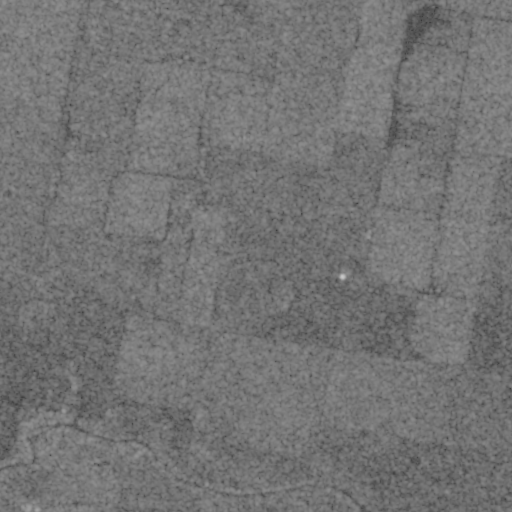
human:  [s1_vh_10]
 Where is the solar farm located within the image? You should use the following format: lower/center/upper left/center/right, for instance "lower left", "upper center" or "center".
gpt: The solar farm is located in the upper left of the image.
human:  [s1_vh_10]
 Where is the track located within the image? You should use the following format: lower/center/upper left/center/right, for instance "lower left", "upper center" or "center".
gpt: There is no track in the image.

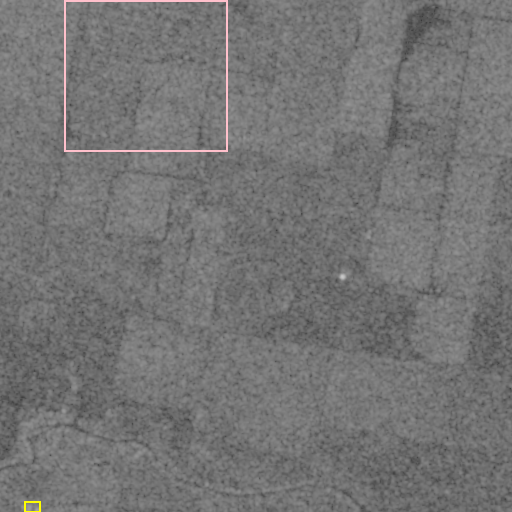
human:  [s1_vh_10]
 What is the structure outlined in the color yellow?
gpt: The structure outlined in yellow is a power substation.
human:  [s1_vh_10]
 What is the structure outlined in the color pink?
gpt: The structure outlined in pink is a solar farm.
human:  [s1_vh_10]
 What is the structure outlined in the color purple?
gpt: There is no purple outline.